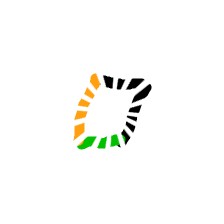
Shape: parallelogram